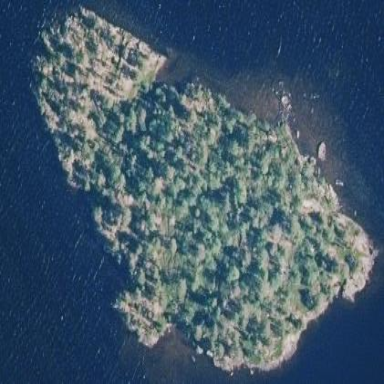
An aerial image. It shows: Islet.